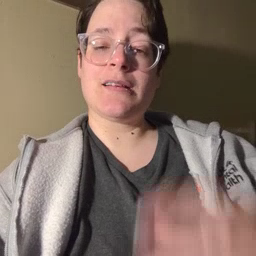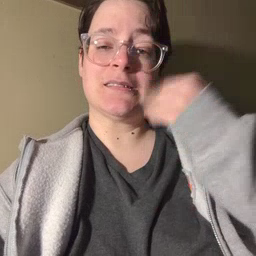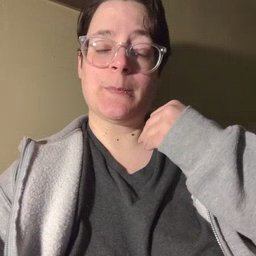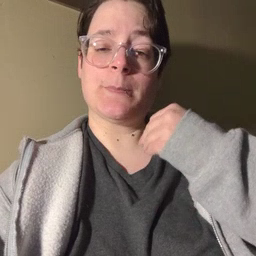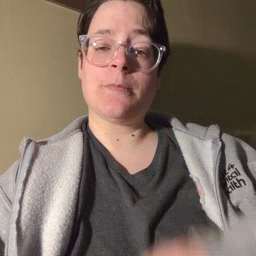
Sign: sleep